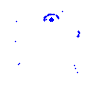
Particle: proton